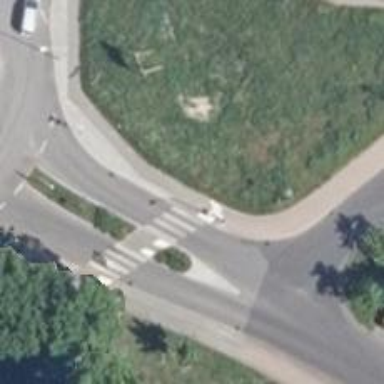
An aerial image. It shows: Uncontrolled zebra crossing with central island.